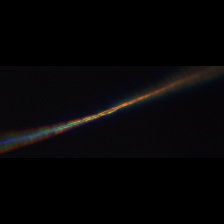
Taxon: Chaetoceros
Group: Diatoms